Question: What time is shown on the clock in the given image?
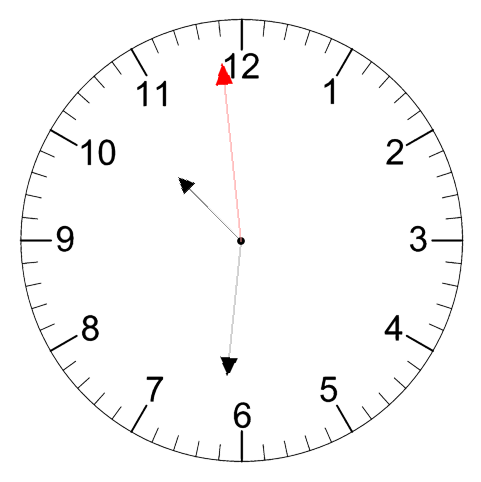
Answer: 10:30:59